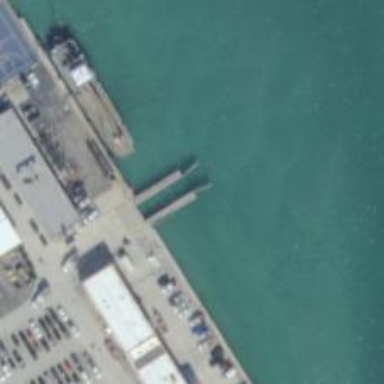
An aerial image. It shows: Pier designed with boat lift feature.